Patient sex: M
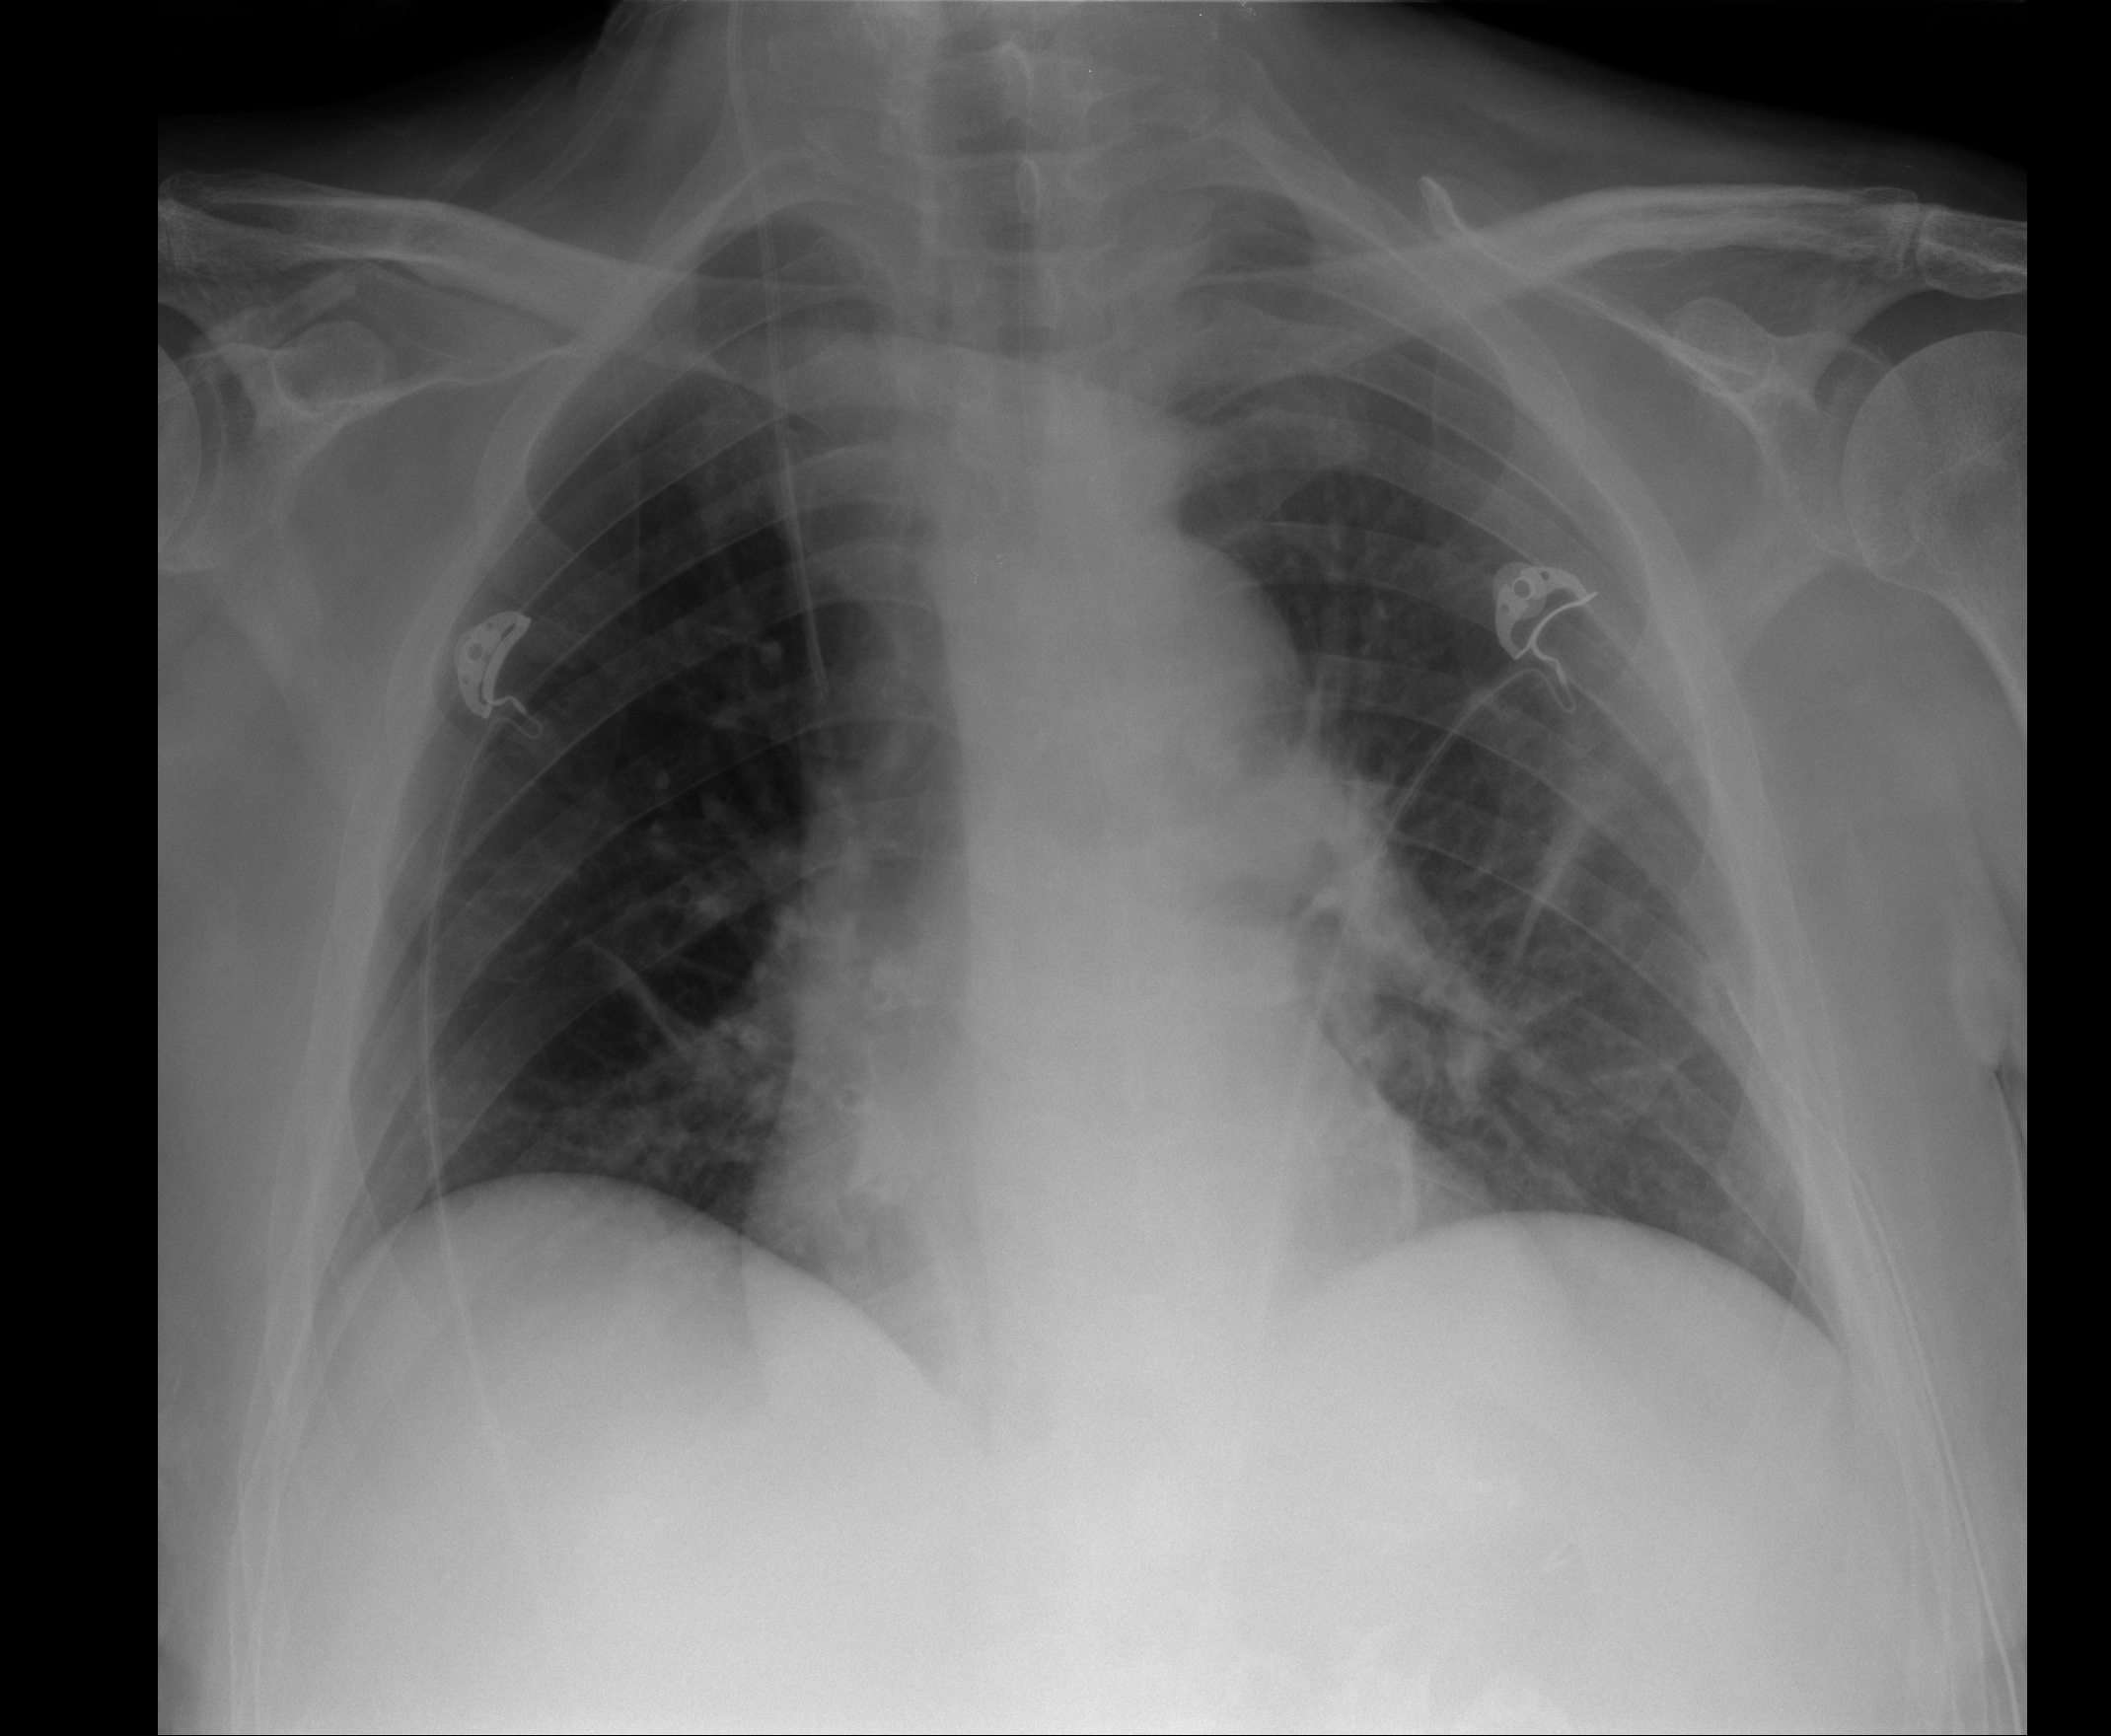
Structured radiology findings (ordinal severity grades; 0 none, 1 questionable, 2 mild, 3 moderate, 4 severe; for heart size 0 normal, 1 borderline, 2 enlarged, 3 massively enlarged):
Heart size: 0
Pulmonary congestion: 0
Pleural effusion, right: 0
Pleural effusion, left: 0
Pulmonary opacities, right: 0
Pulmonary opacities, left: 0
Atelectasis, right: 2
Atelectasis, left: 2